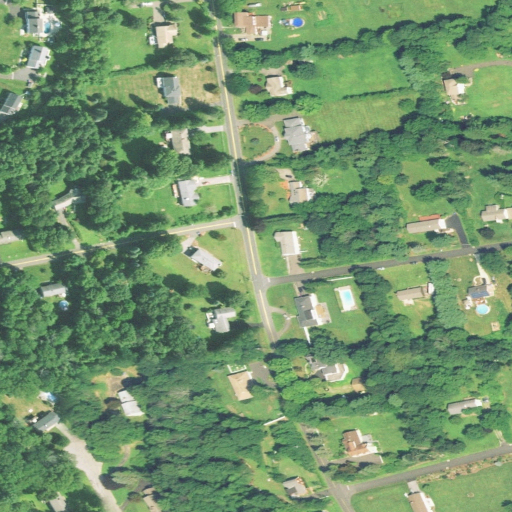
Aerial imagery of mountain in Connecticut named Barn Hill containing low intensity development, open development, mixed forest, deciduous forest, medium intensity development, and pasture